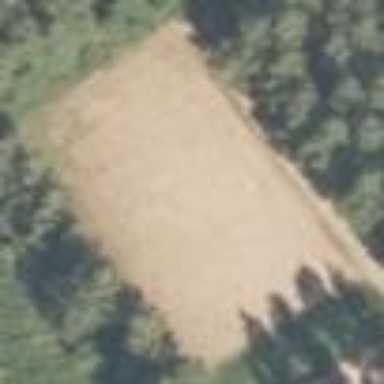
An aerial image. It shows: Gravel soccer pitch for leisure land activities.